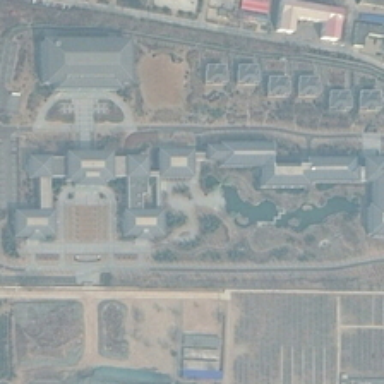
Many buildings and a pond are in a resort area .